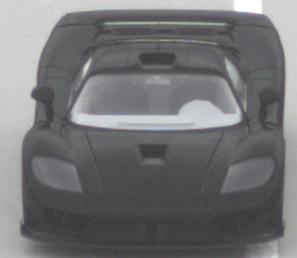
Make: Saleen
Model: S7
Detailed model: -
Model produced from: 2000
Model produced until: 2008
Doors: 2
Color: black
Road condition: dry road
Daytime: morning or afternoon
Contrast: low contrast